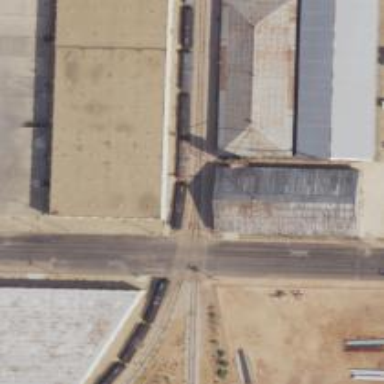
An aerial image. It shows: Rail spur service.